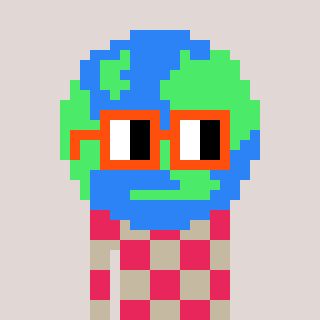
a pixel art character with square orange glasses, a earth-shaped head and a bege-colored body on a warm background